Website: macys
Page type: account-selection
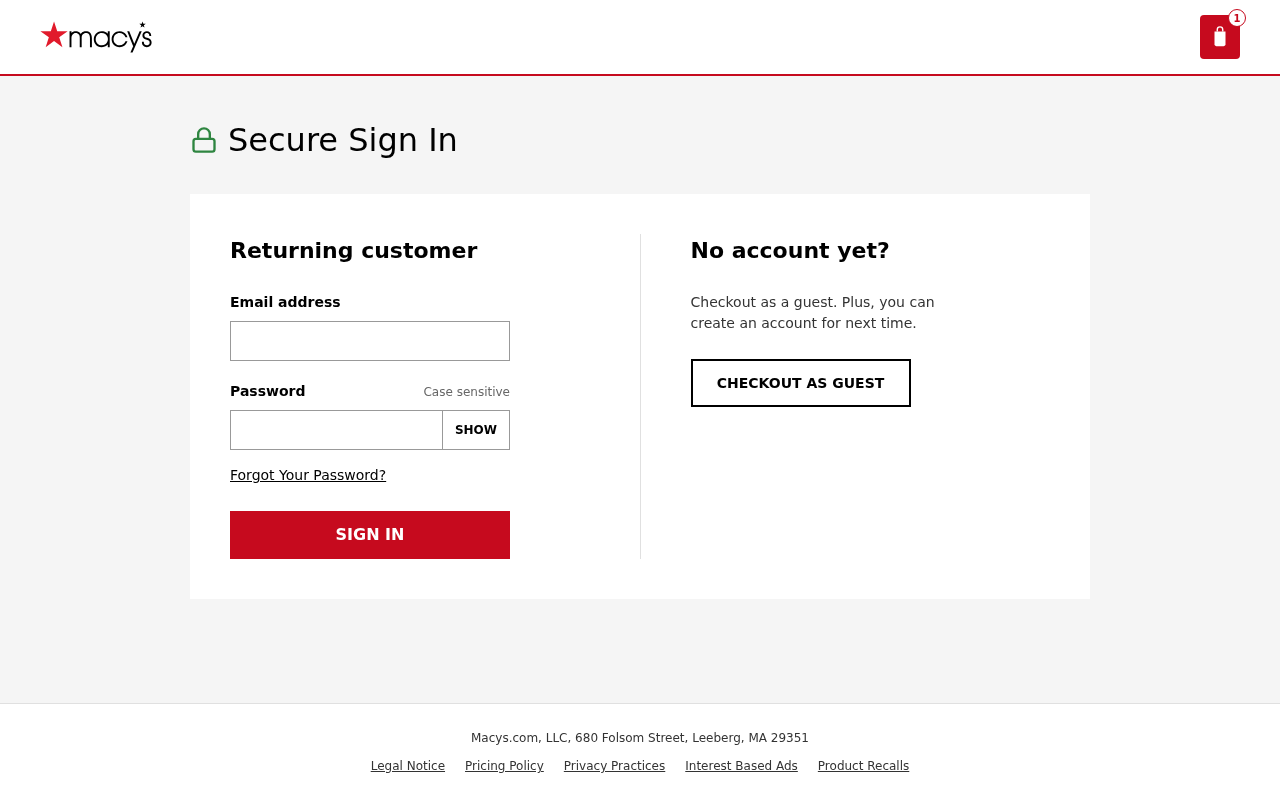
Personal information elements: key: PII_EMAIL
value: margaret.nguyen@yahoo.com
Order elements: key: ORDER_NUM_ITEMS
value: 1